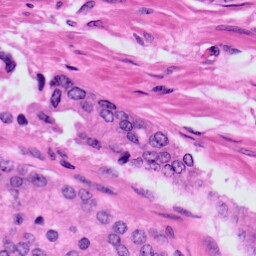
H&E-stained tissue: Prostate